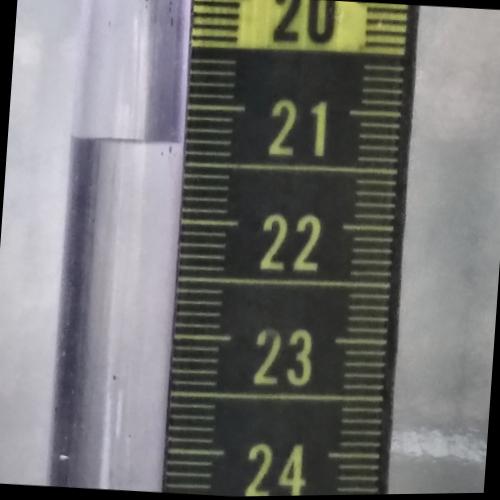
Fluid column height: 21.3 cm